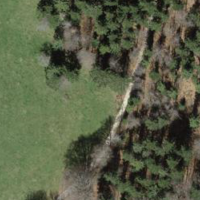
EUNIS habitat code: 41
Species observed at this site:
Lathyrus vernus